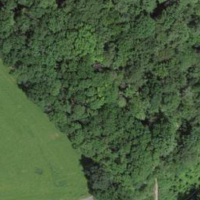
EUNIS habitat code: 41
Species observed at this site:
Lathyrus vernus
Prunus spinosa